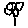
Label: flower